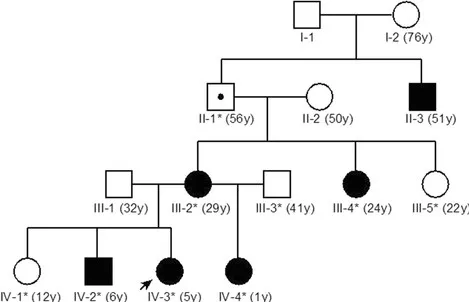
Familial pedigree. Autosomal-dominant inheritance is suspected. y, years. For each family member, age at the time Patient 1 first presented for medical attention is shown.
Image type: pathology (immunostaining)